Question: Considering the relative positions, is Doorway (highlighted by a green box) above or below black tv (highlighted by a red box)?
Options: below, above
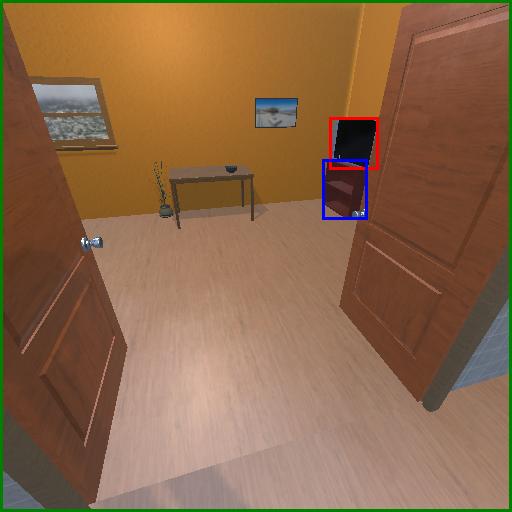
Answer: below